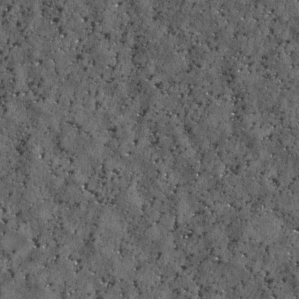
Label: non_frost